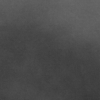
Label: dusty